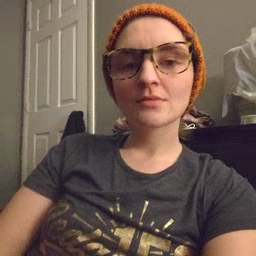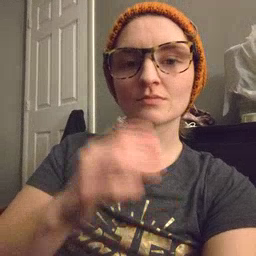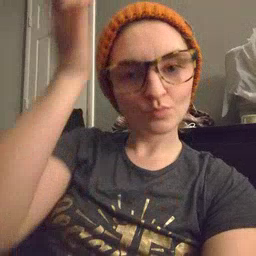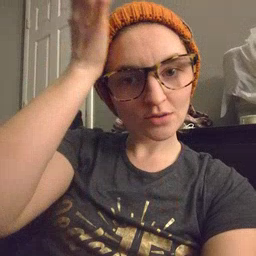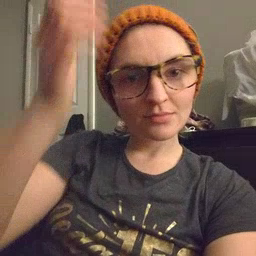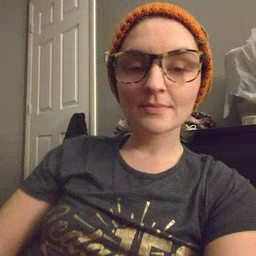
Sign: garbage